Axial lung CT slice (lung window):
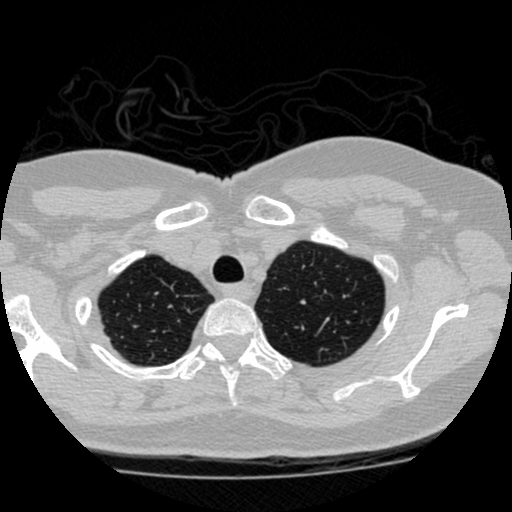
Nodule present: no